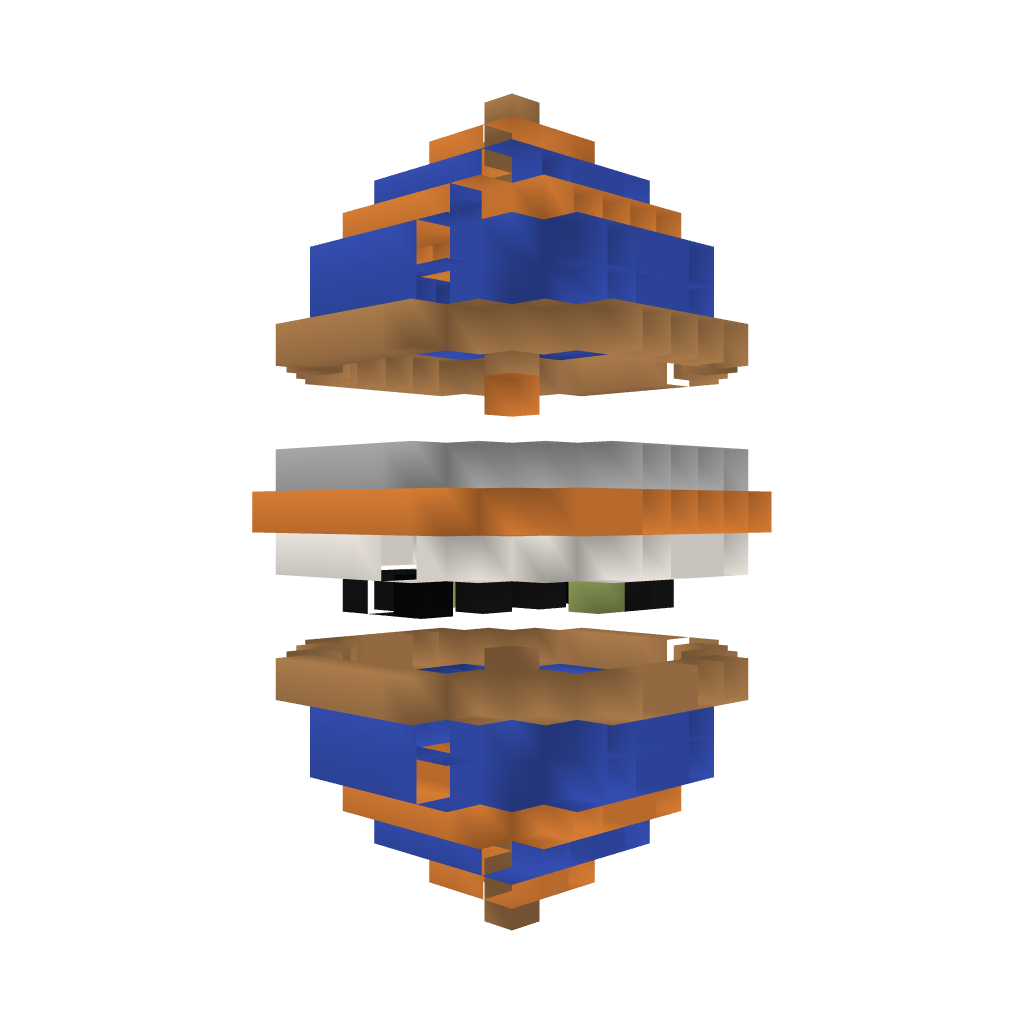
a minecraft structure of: Floating Module